Interaction volume radius: 10 \u00c5
Interaction volume height: 15 \u00c5
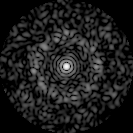
Disorder parameter: 0.8536